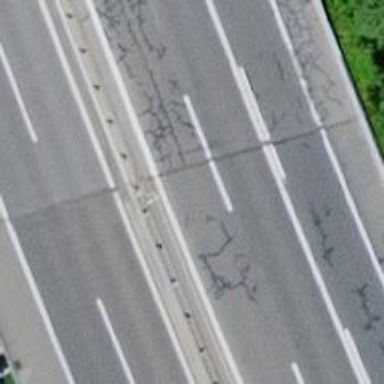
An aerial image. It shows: View of motorway.